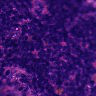
Metastatic tissue present: no